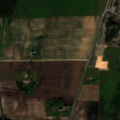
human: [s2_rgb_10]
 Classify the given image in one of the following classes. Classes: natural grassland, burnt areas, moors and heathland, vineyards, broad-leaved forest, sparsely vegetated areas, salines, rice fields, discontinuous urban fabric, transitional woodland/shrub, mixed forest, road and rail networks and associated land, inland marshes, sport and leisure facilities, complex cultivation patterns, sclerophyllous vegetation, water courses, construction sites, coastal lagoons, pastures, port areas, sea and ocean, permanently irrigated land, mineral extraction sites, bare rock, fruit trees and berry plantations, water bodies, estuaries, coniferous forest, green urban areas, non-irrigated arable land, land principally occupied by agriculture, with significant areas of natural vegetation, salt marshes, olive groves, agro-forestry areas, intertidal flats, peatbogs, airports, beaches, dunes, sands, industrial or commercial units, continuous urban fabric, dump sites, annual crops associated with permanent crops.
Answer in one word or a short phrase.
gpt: non-irrigated arable land, complex cultivation patterns, broad-leaved forest